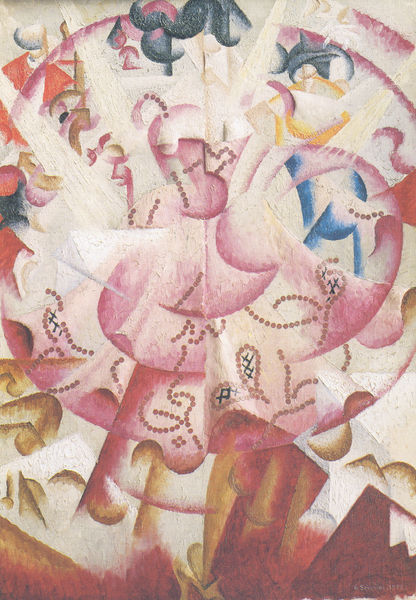
Titel: Danseuse a pigalle (danseuse rose)
Künstler: Gino Severini
Standort: Baltimore MD
Institution: Baltimore Museum of Art
Schlagwörter: blau, weiß, gelb, grün, bewegung, braun, rot, wind, schnüre, perlen, rosa, kreis, abstrakt, modern, formen, punkte, form, ketten, kreise, zentral, kreisförmig, spirale, gestrichelt, kreisig, perlenschnüre, orphik